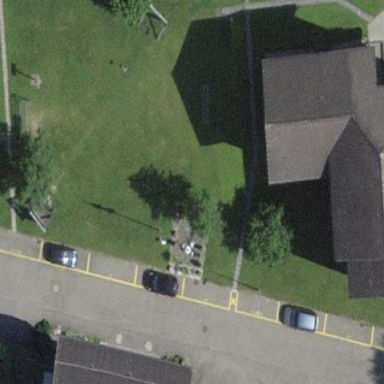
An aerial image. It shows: Street-side parking with parallel orientation.